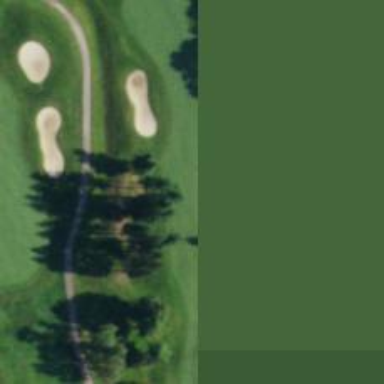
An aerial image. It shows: View of golf hole.